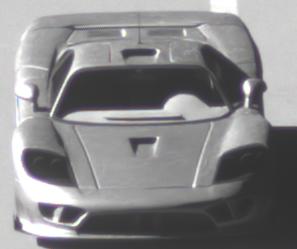
Make: Saleen
Model: S7
Detailed model: -
Model produced from: 2000
Model produced until: 2008
Doors: 2
Color: white
Road condition: dry road
Daytime: morning or afternoon
Contrast: high contrast